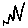
Label: zigzag